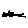
Label: cat